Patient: sex F, age 59
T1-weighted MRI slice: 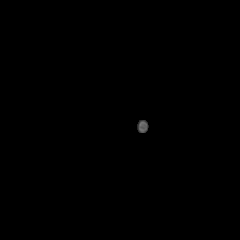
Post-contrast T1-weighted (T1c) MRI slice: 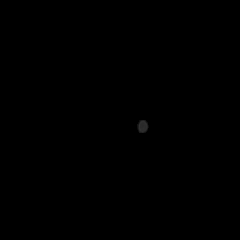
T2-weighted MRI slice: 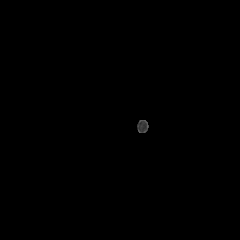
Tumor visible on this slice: no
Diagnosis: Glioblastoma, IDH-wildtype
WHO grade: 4